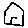
Label: house